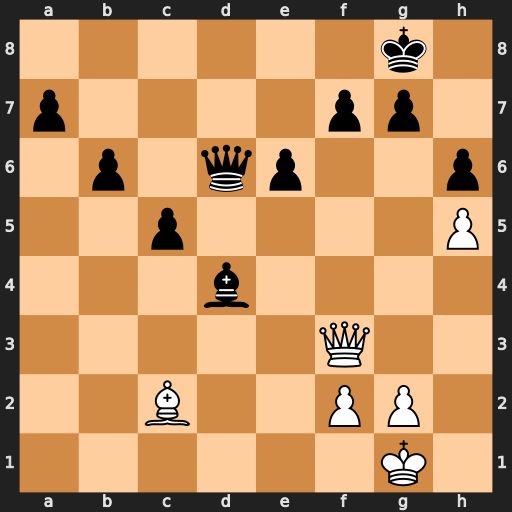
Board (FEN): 6k1/p4pp1/1p1qp2p/2p4P/3b4/5Q2/2B2PP1/6K1
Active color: w
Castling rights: -
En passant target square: -
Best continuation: Qa8+ Qf8 Bh7+ Kxh7 Qxf8